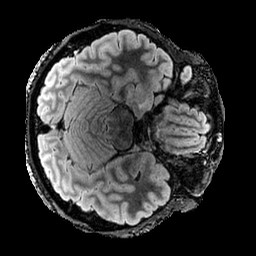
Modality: FLAIR
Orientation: axial
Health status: ill
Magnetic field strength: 3 T